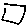
Label: square